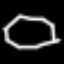
Label: octagon